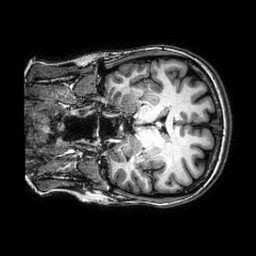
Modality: T1w
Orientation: coronal
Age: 53
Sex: female
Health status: healthy